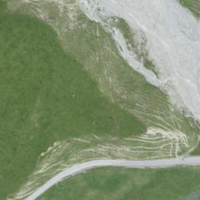
EUNIS habitat code: 24
Species observed at this site:
Pinguicula alpina
Arianta arbustorum
Gentiana clusii